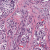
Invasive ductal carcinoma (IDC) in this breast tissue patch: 1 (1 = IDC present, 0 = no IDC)